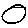
Label: circle